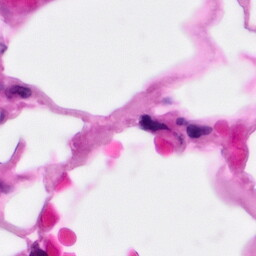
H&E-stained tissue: Pancreatic